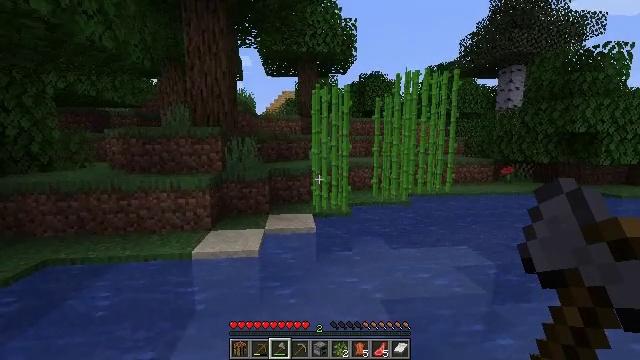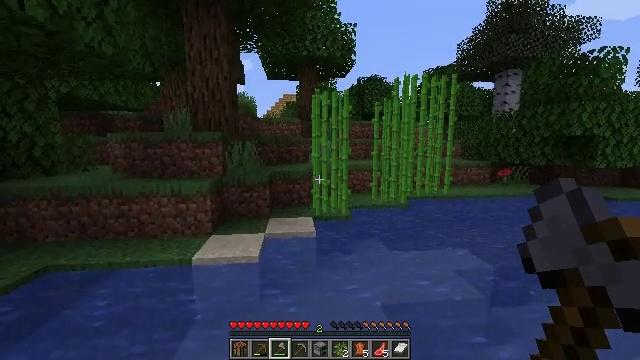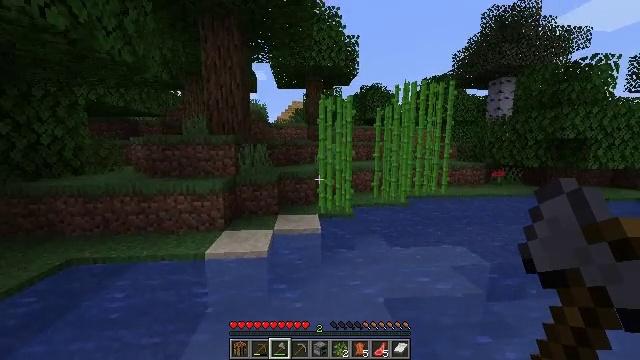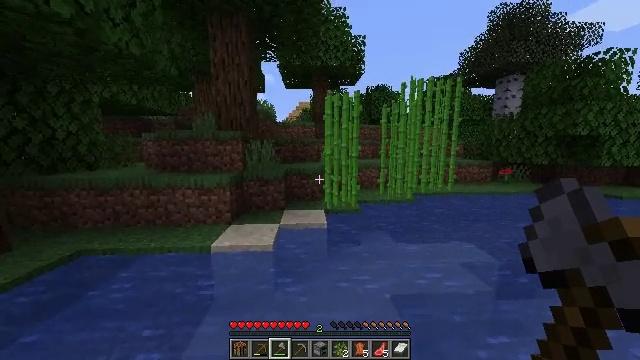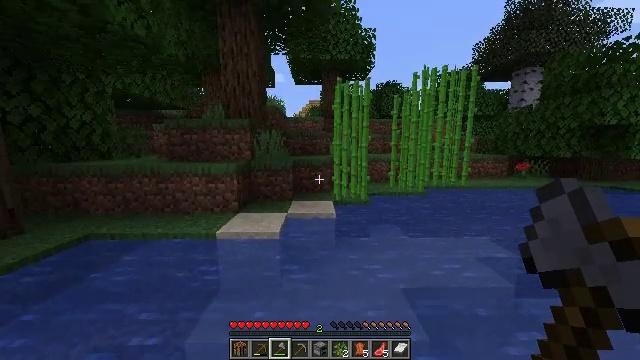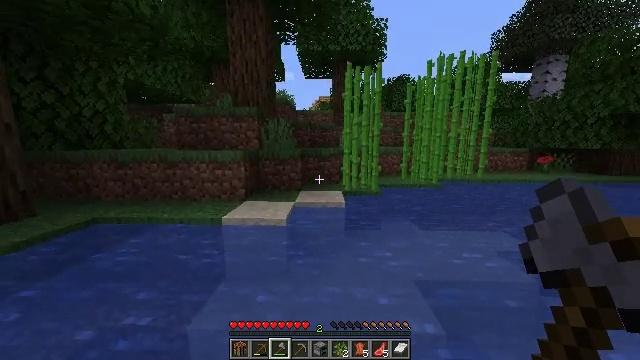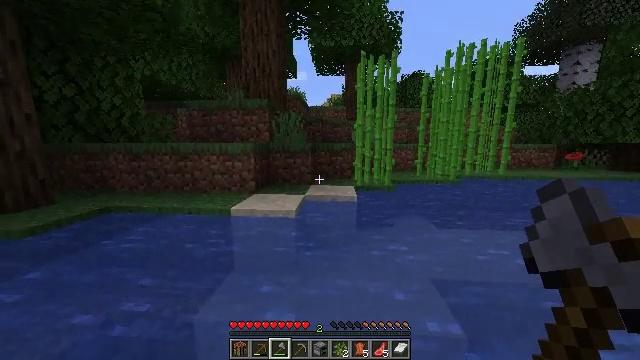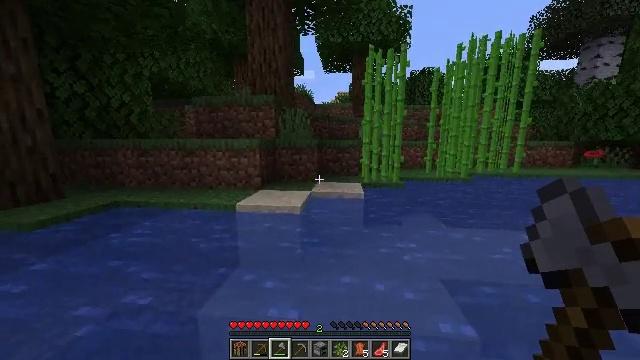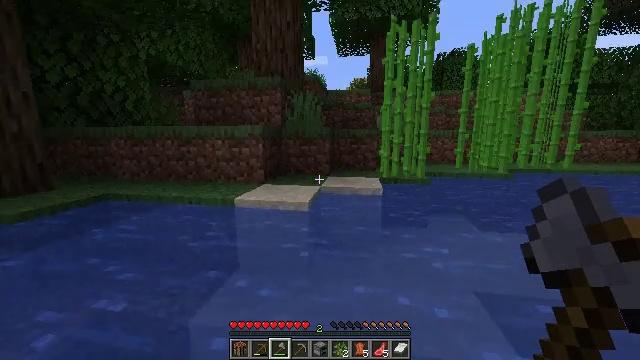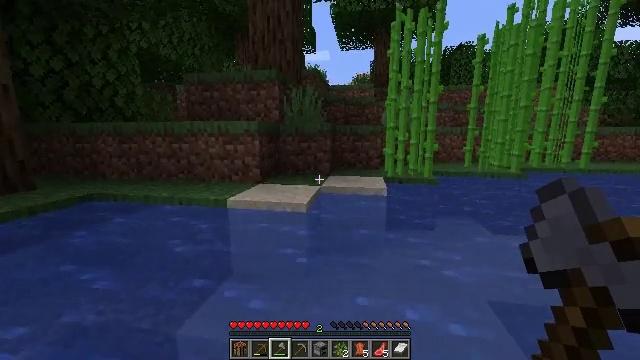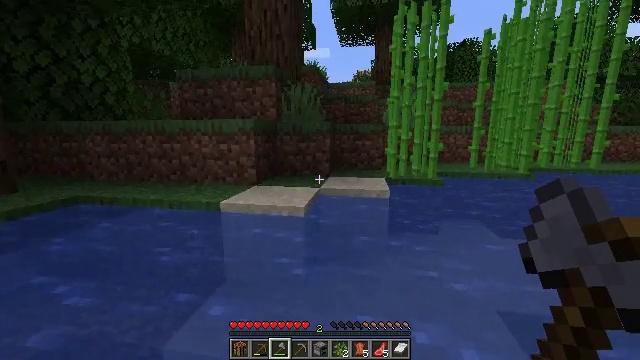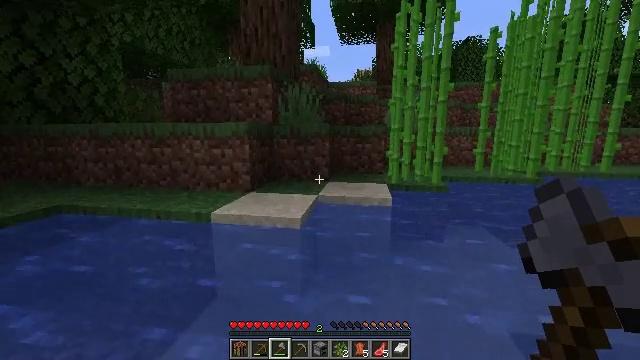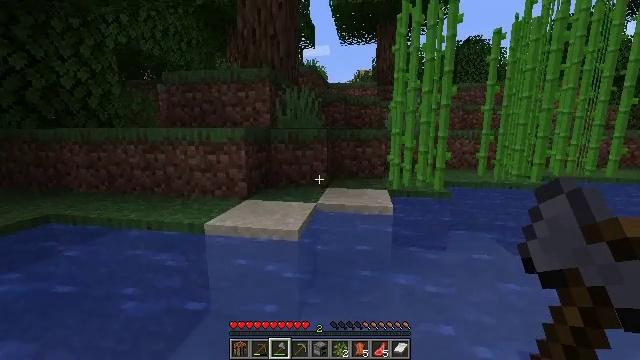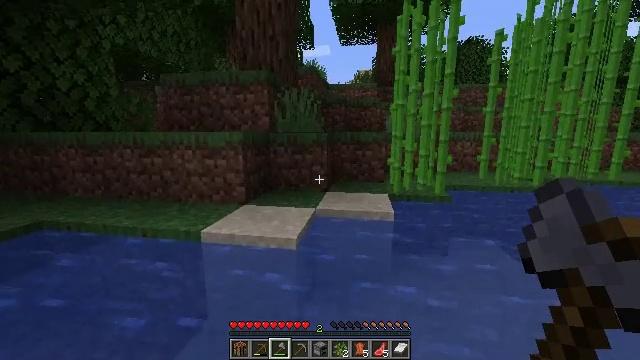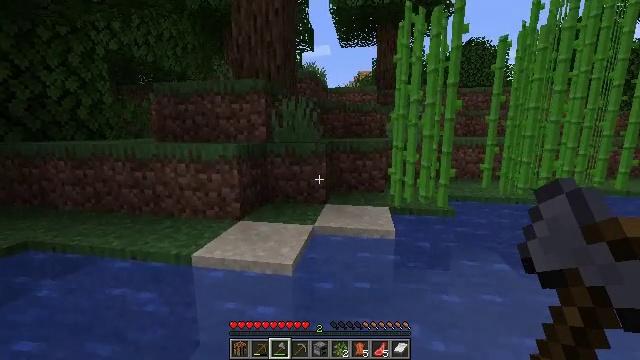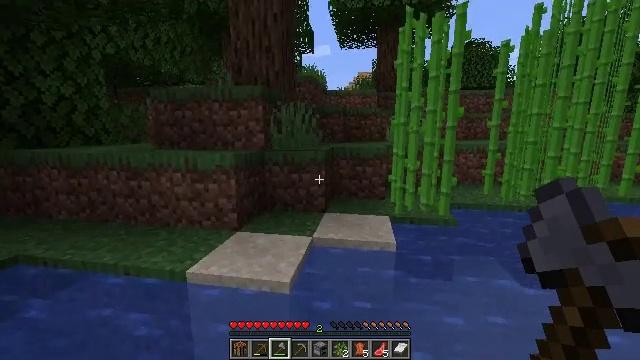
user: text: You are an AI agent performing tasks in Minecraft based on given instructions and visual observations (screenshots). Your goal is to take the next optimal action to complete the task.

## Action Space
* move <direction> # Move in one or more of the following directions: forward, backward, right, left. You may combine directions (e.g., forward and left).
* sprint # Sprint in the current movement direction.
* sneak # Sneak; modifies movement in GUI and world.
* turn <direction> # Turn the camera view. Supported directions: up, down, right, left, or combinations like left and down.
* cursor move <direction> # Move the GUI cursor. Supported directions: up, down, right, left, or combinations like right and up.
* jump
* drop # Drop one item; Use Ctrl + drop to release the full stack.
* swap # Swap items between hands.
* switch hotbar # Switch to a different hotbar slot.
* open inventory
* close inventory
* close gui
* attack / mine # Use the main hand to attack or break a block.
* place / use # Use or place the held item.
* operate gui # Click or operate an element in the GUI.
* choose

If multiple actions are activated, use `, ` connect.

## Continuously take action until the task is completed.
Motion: motion action
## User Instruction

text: Mine the sugar cane near rivers.
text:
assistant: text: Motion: move forward, sprint, jump
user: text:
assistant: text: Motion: move forward, sprint, turn left, jump
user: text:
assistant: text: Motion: move forward, sprint, turn left, jump
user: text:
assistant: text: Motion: move forward, sprint, turn left, jump
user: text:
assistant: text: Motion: move forward, sprint, turn left, jump
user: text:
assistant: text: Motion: move forward, sprint, turn left, jump
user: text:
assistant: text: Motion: move forward, sprint, turn left, jump
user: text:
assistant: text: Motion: move forward, sprint, turn left, jump
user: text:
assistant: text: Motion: move forward, sprint, jump
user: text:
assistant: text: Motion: move forward, sprint, jump
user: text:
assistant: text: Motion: move forward, sprint, jump
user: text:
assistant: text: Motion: move forward, sprint, jump
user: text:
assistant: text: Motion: move forward, sprint, jump
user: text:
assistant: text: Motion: move forward, sprint, jump
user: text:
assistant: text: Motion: move forward, sprint, jump
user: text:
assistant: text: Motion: move forward, sprint, jump
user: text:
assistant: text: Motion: move forward, sprint, jump
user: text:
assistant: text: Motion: move forward, sprint, jump
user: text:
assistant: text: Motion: move forward, sprint, jump
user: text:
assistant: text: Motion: move forward, sprint, jump
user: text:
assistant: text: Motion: move forward, sprint, jump
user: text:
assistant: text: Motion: move forward, sprint, jump
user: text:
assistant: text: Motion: move forward, sprint, jump
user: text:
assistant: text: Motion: move forward, sprint, jump
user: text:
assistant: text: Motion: move forward, sprint, jump
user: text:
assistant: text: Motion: move forward, sprint, jump
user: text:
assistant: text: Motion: move forward, sprint, jump
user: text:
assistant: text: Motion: move forward, sprint, jump
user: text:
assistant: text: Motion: move forward, sprint, jump
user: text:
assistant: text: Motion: move forward, sprint, turn right, jump